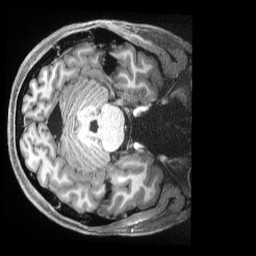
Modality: T1w
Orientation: axial
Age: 23
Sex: male
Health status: ill
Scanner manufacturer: siemens
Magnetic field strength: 3 T
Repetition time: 2.5 s
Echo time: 0.00181 s